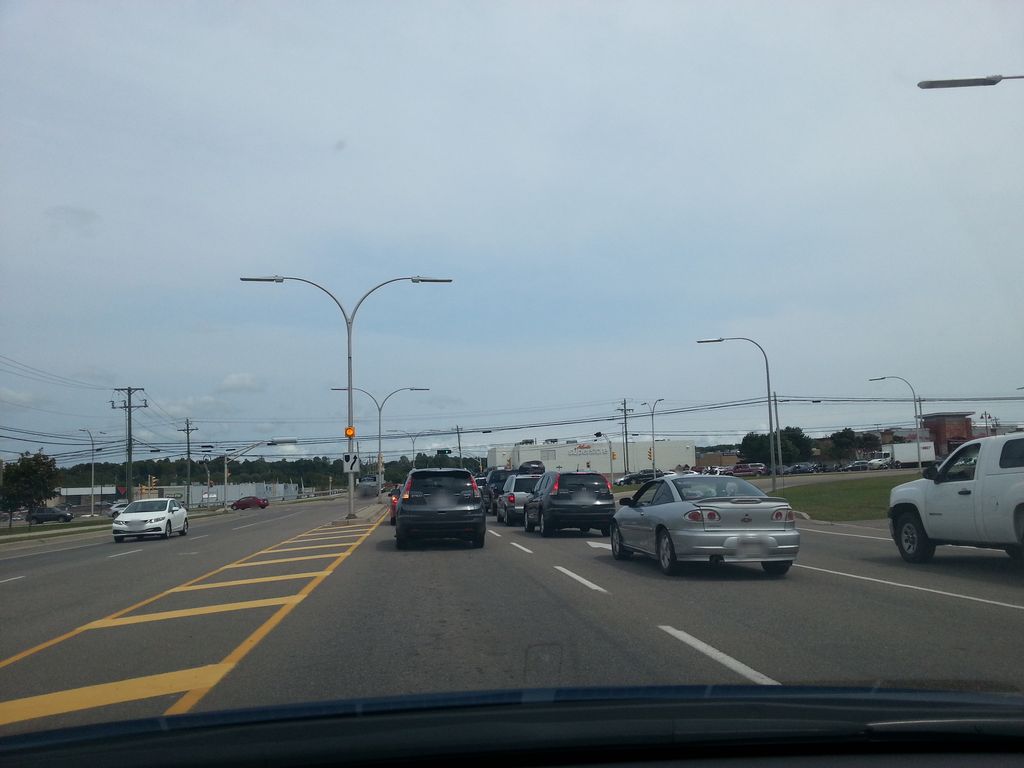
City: charlottetown